Question: I need to add undo redo feature to my source viewer. Below is my code.
'''
public class MyViewer extends SourceViewer {
public MyViewer(final Composite parent, final int styles) {
super(parent, null, styles);
final Font font = JFaceResources.getFont(MyConstants.EDITOR_TEXT_FONT);
getTextWidget().setFont(font);
IUndoManager undoManager = getUndoManager(); //new TextViewerUndoManager(25);
//setUndoManager(undoManager); //new TextViewerUndoManager(10));
//undoManager.connect(this);
if (undoManager != null) {
undoManager.reset();
} else {
undoManager = new TextViewerUndoManager(25);
setUndoManager(undoManager);
undoManager.connect(this);
}
}
@Override
public void setDocument(final IDocument document) {
...
}
@Override
public void setHyperlinkPresenter(final IHyperlinkPresenter hyperlinkPresenter) throws IllegalStateException {
...
}
}
'''
I have added a key binding as seen in the below image.

Still the undo redo does not work.
I am not sure if the key binding is wrong or i am missing something in my code or both. Please highlight my mistake.
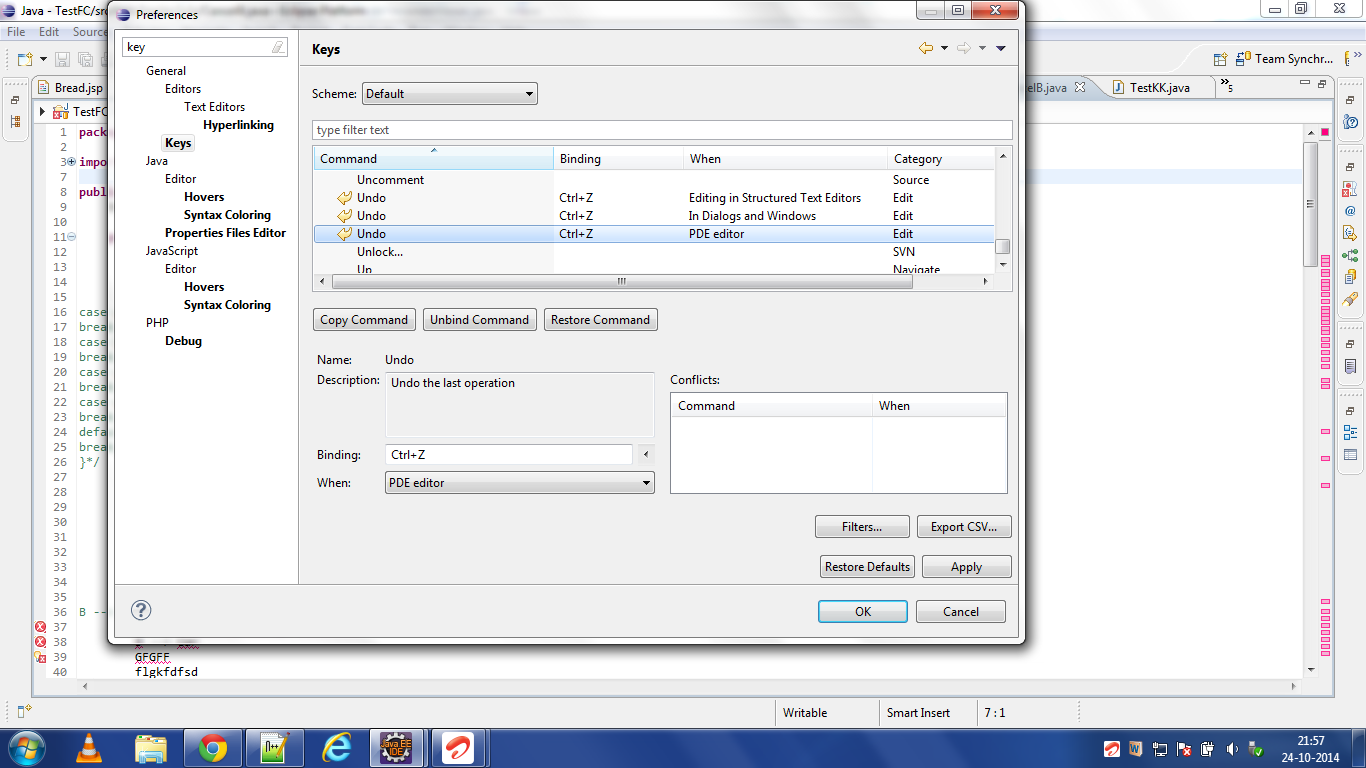
Answer: I found the below code from <URL>
'''
viewer.getTextWidget().addKeyListener(new KeyListener() {
@Override
public void keyReleased(KeyEvent e) {
// TODO Auto-generated method stub
}
@Override
public void keyPressed(KeyEvent e) {
if( isUndoKeyPress( e )){
viewer.doOperation(ITextOperationTarget.UNDO);
} else if( isRedoKeyPress( e )) {
viewer.doOperation(ITextOperationTarget.REDO);
}
}
private boolean isRedoKeyPress(KeyEvent e) {
return (( e.stateMask & SWT.CONTROL ) > 0) && ((e.keyCode =='y' ) (e.keyCode == 'Y'));
}
private boolean isUndoKeyPress(KeyEvent e) {
return (( e.stateMask & SWT.CONTROL) > 0 ) && ((e.keyCode == 'z' ) (e.keyCode =='Z'));
}
});
'''
I was able to get undo and redo working after adding this code. Looks like the additional key binding i had done in the preference page was not needed. Now the preference page looks like this